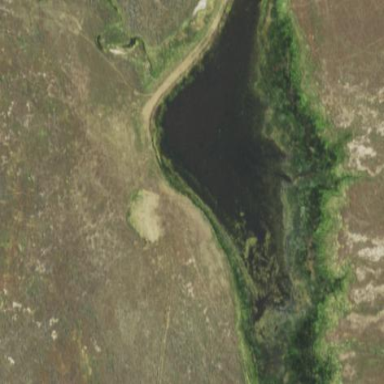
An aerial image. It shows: Reservoir.